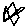
Label: star